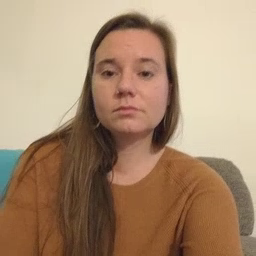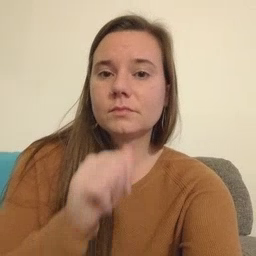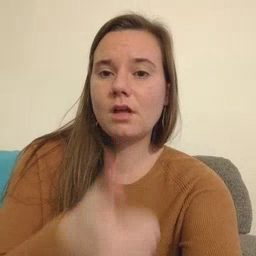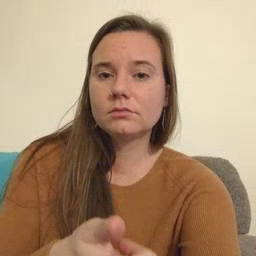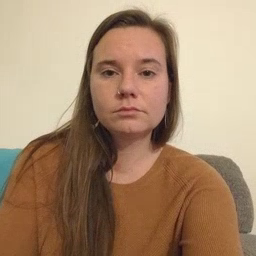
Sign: not